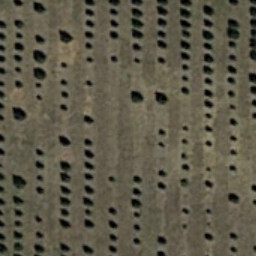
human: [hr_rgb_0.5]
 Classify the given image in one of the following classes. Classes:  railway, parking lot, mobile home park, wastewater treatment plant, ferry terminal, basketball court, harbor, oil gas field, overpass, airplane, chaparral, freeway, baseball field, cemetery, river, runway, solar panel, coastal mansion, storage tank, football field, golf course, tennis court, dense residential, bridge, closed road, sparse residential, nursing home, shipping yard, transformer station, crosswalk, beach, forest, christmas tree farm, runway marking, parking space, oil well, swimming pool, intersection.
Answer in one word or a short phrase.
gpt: christmas tree farm